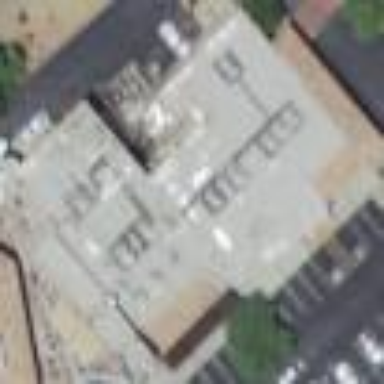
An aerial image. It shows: Retail building.